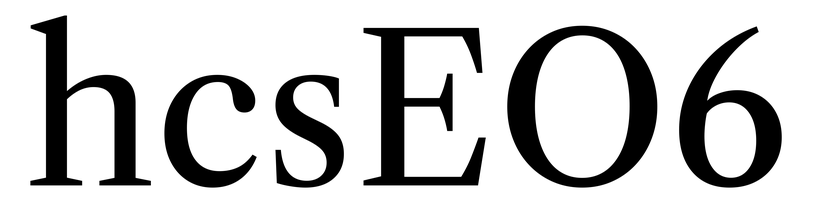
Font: LibreCaslonText_Regular